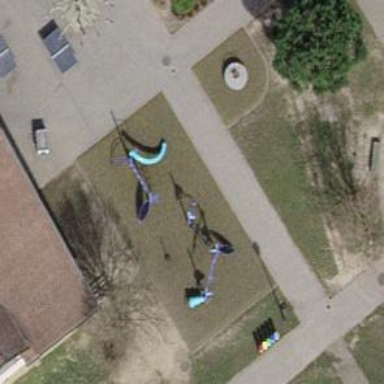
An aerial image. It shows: Playground area for leisure activities on the land.